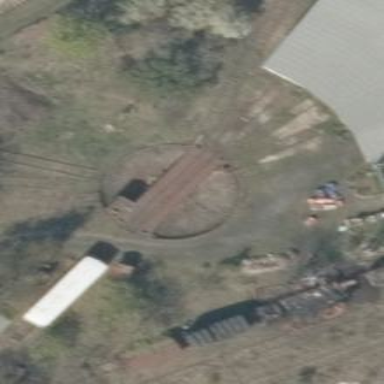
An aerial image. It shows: Railway turntable.